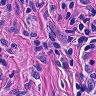
Metastatic tissue present: yes